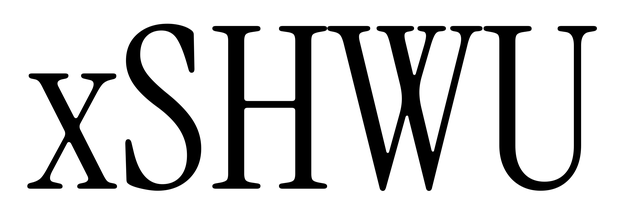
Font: InstrumentSerif-Regular